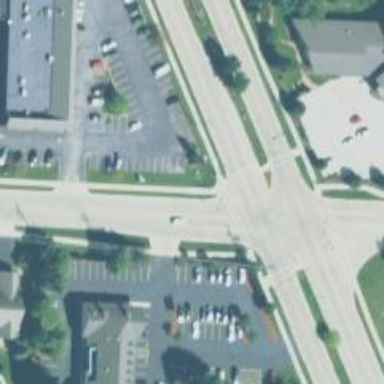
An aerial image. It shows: Crossing on the road.